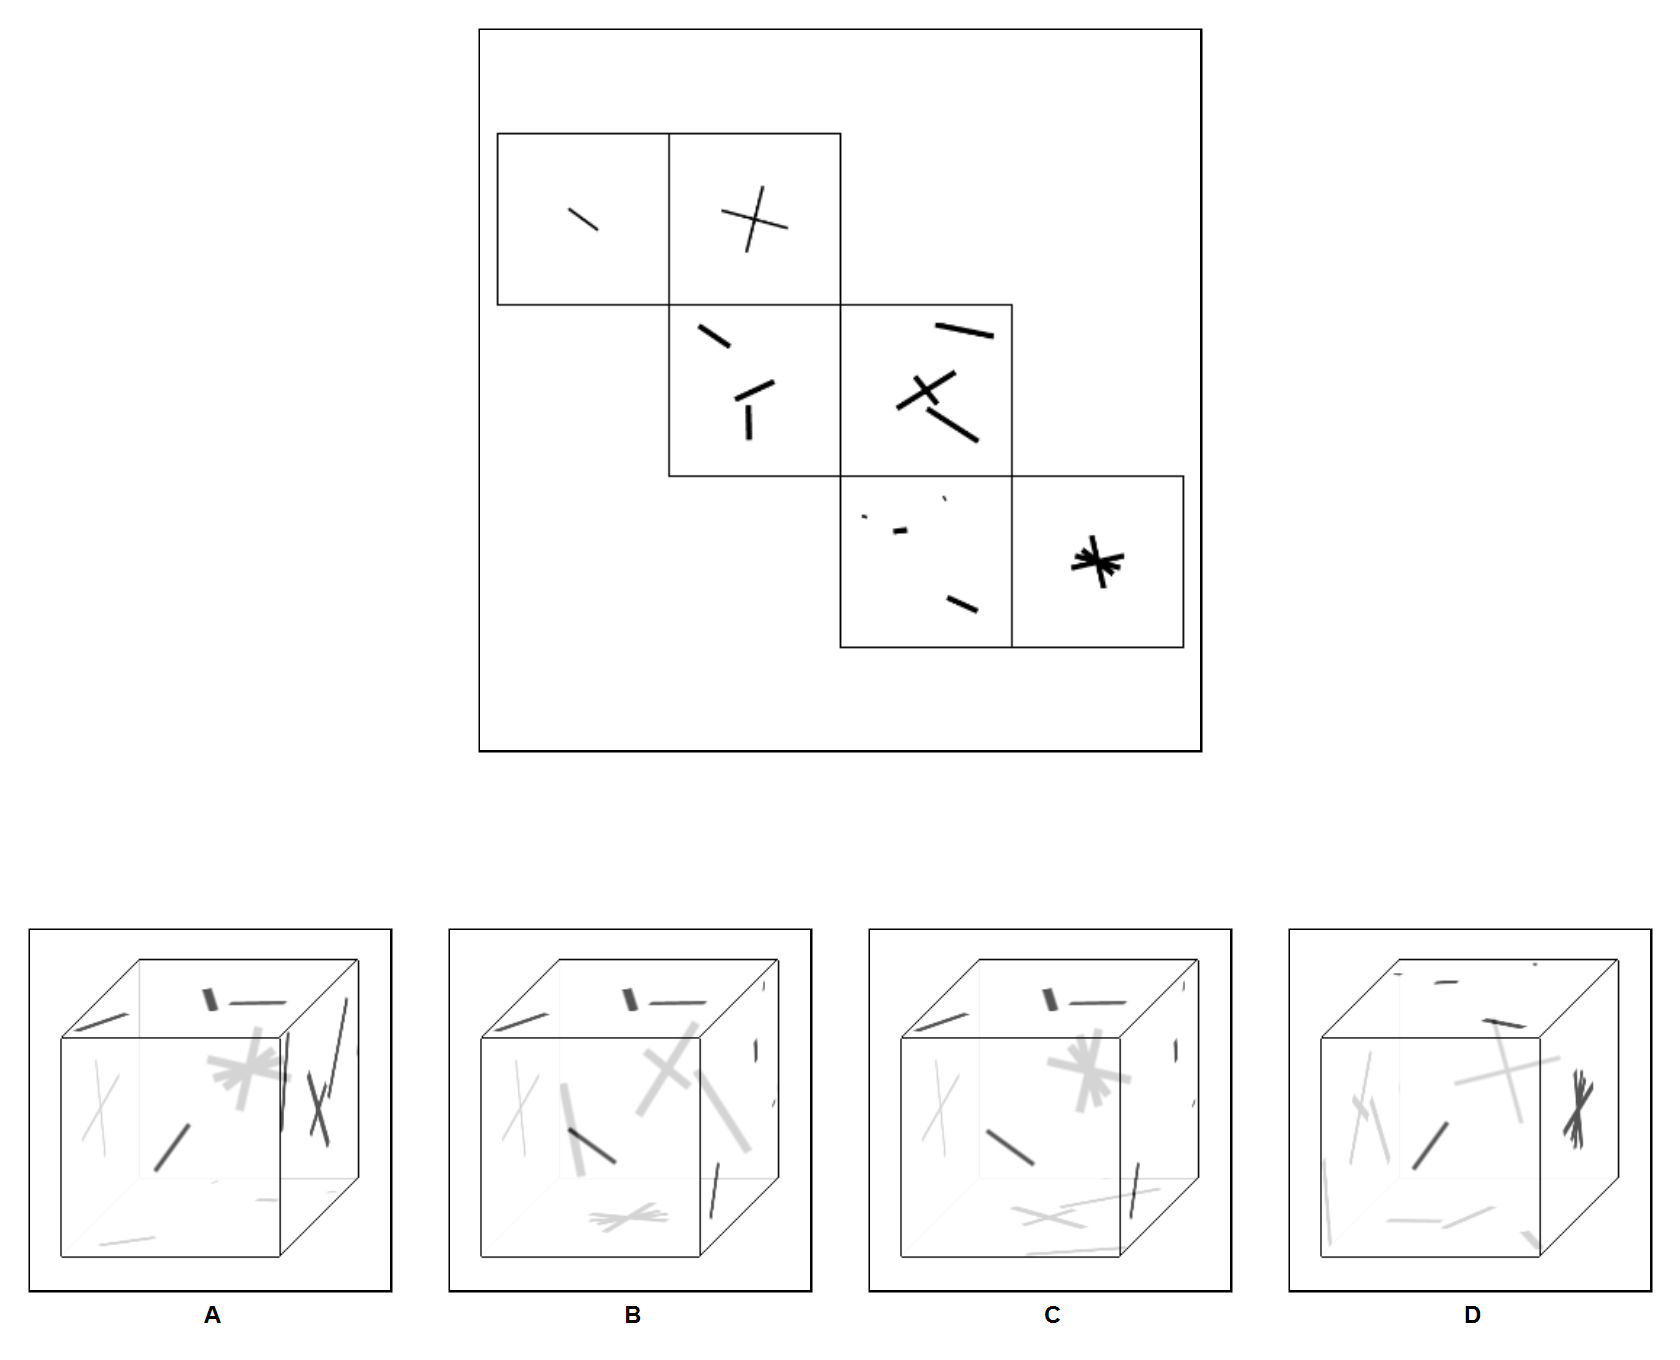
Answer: B